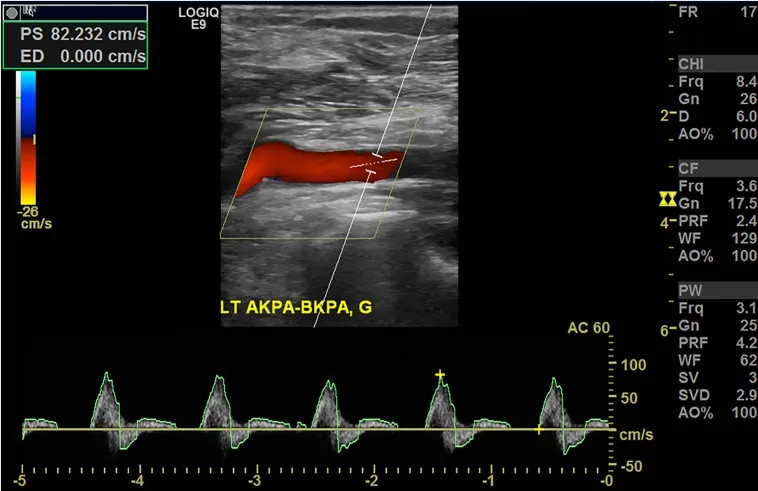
Duplex ultrasonography conducted 5 years after the operation demonstrating a patent interposition graft without stenosis.
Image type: radiology (ultrasound)